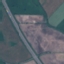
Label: Highway